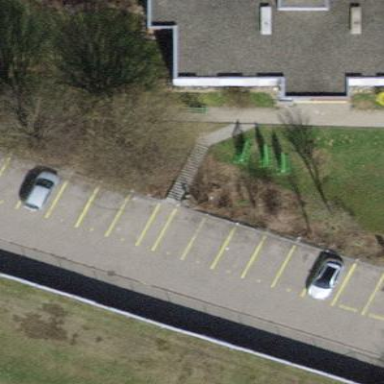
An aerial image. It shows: Parking available on the street side.